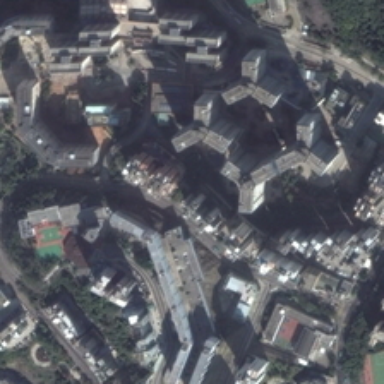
The dark and blue commercial is divided by a row of flats .